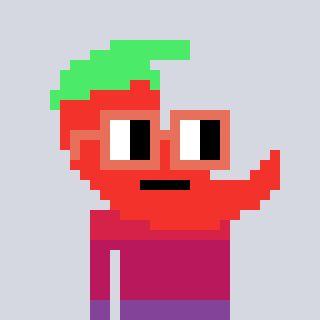
a pixel art character with square orange glasses, a chilli-shaped head and a darkbrown-colored body on a cool background